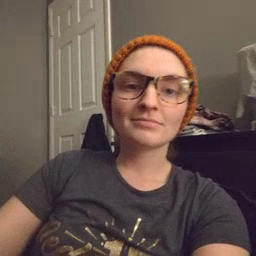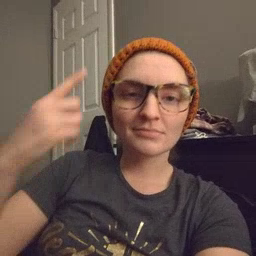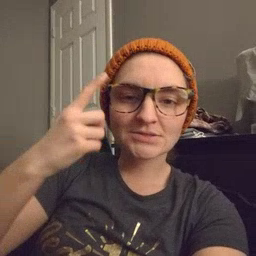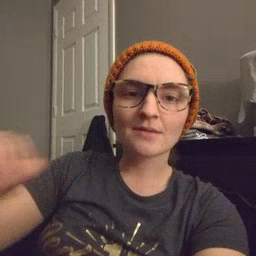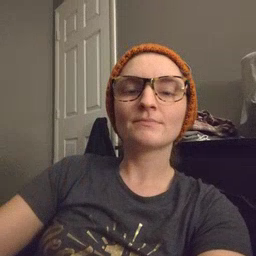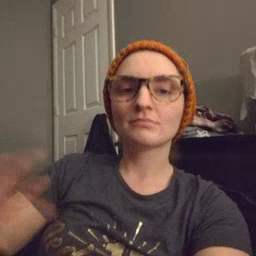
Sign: think